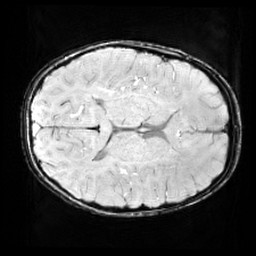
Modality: SWI
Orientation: axial
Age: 9
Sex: male
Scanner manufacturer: siemens
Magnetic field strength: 3 T
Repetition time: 0.027 s
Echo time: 0.02 s